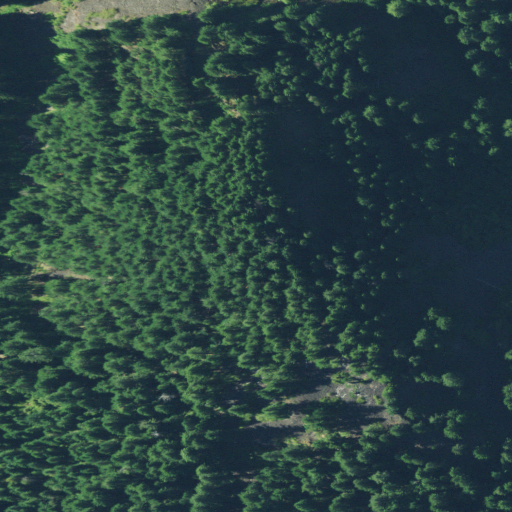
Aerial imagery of mountain in Oregon named Foster Butte containing evergreen forest and shrub